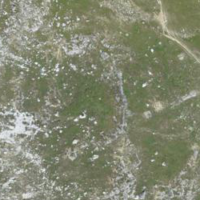
EUNIS habitat code: 31
Species observed at this site:
Anthyllis vulneraria